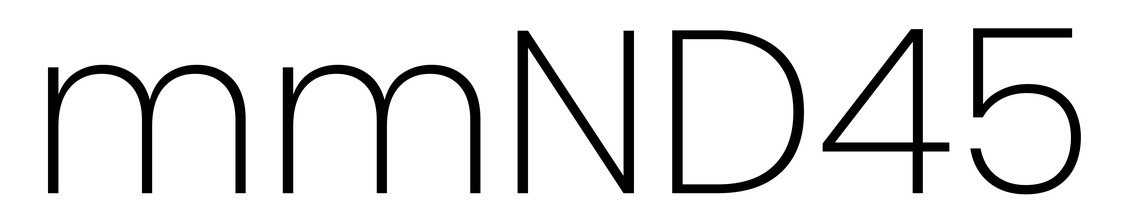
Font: Poppins-ExtraLight